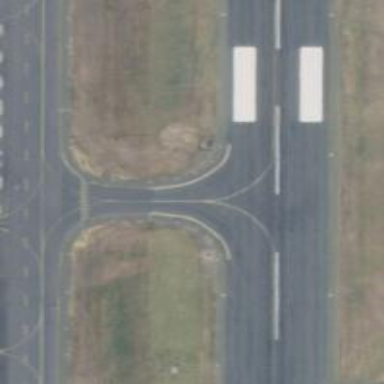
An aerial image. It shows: View of taxiway at the airport.